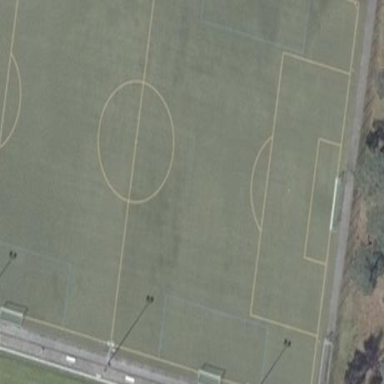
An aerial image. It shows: Soccer pitch for leisure land activities.